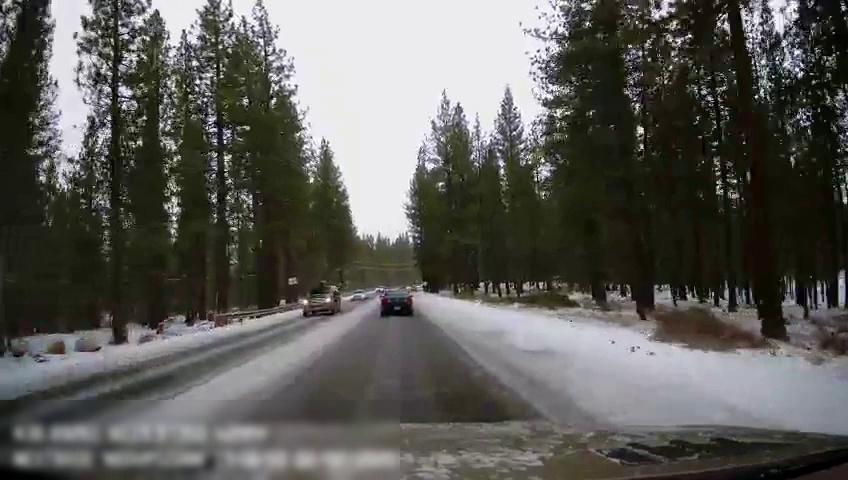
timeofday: Day
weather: Snowy
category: Drivable Space
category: Vehicles | SUV
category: Vehicles | Car
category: Vehicles | Car
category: Lanes | Current Lane